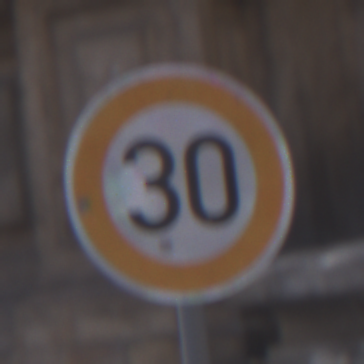
Verkehrszeichen: Geschwindigkeit30
Umgebung: Outdoor, Urban
Tageszeit: SunriseSunset
Wetter: PartlyCloudy
Licht: Natural
Jahreszeit: NotSpecified
Kontrast: LowContrast